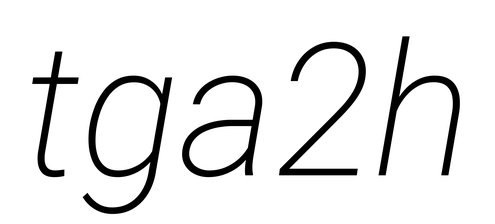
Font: Roboto-Italic_ExtraLight_Italic